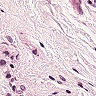
Metastatic tissue present: no